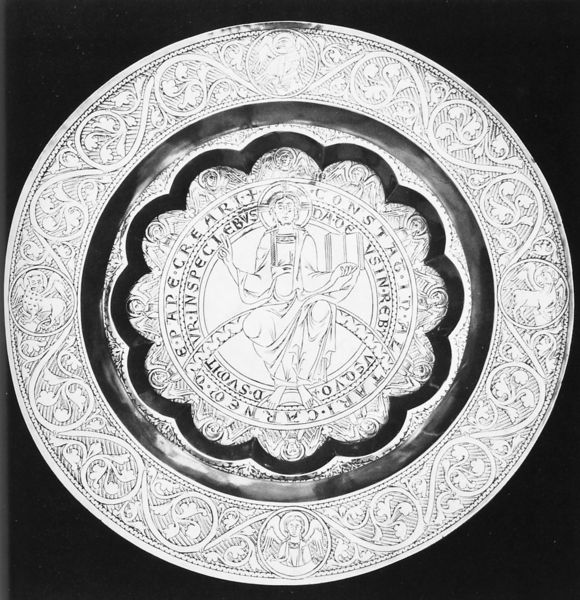
Titel: Patene
Standort: Herkunftsland: Hessen(D H) (EU - D - H)
Institution: Fritzlar, Domschatz und Museum des St. Petri-Domes
Schlagwörter: gott, stadt, blume, blumen, ornament, bibel, schale, schüssel, silber, teller, pflanzen, kreis, rund, engel, ranken, schrift, ornamente, metall, stufe, schwarzweiß, frieden, heiligenschein, jesus, christlich, griechenland, heiliger, heilige, jünger, ornamentik, verzierungen, münze, tief, latein, apostel, gepunzt, konstantin, verbeult, teller gemälde zinkteller, pteller